Question: I am looking for a functionality in my user interface:
1. Add a new parent row (class="schedule") on focusout of the last column of the last parent row (class="schedule").
2. And also add new child rows (class="from_hour_row", class="to_hour_row", class="mw_row") in the last 3 columns in the same parent row (class="schedule").
3. Add new child rows (class="from_hour_row", class="to_hour_row", class="mw_row") in the last 3 columns in the same parent row (class="schedule") on focusout of the last child row (class="mw_row") of the last column without adding a new parent row if the current parent row is not the last one.
However, with my code I am only able to add new child rows and a new parent row on of the last child row of the last column of the first parent row. of the last column of new parent row doesn't trigger any event. Always, it is the last child row of the last column of the first parent row that adds new child rows in the first row and a new parent row.
Attached a pic

Below is the html part
'''
<table class="bordered2" style="width: 900px; margin-top: 5px;" align="center">
<thead>
<tr>
<th class="cntr">
From Date
</th>
<th class="cntr">
To Date
</th>
<th class="cntr">
From Hours
</th>
<th class="cntr">
To Hours
</th>
<th class="cntr">
MW
</th>
<th class="cntr">
MW-Hours
</th>
</tr>
</thead>
<tbody class="tbody">
<tr class="schedule">
<td>
<input type="text" name="fromDate" class="fromDate" id="fromDate" />
</td>
<td>
<input type="text" name="toDate" class="toDate" id="toDate" />
</td>
<td>
<table class="from_hour" width="100%" cellspacing="0" cellpadding="0" bordercolor="#111111" border="0">
<tr class="from_hour_row">
<td>
<input type="text" name="fromHour" class="fromHour" id="fromHour" size="10" />
</td>
</tr>
</table>
</td>
<td>
<table class="to_hour" width="100%" cellspacing="0" cellpadding="0" bordercolor="#111111" border="0">
<tr class="to_hour_row">
<td>
<input type="text" name="toHour" class="toHour" id="toHour" size="10" />
</td>
</tr>
</table>
</td>
<td>
<table class="mw" width="100%" cellspacing="0" cellpadding="0" bordercolor="#111111" border="0">
<tr class="mw_row">
<td>
<input type="text" name="mw" class="mw" id="mw" value="0.00" size="10" />
</td>
</tr>
</table>
</td>
<td>
<table class="mw_hr" width="100%" cellspacing="0" cellpadding="0" bordercolor="#111111" border="0">
<tr class="mw_hr_row">
<td>
<input type="text" name="mwhrs" class="mwhrs" id="mwhrs" />
</td>
</tr>
</table>
</td>
</tr>
<tr class="sumtr" id="sumtr">
<td id="sumtd" colspan="5">
Total Mw-Hr :
</td>
<td name="totalmwhrs" class="totalmwhrs" id="totalmwhrs">
0
</td>
</tr>
</tbody>
</table>
'''
Below is the jquery part
'''
$('table.mw').on('focusout', 'tr.mw_row:last td input',function(){
$(this).parent().parent().parent().parent().parent().parent().find('table.from_hour tr.from_hour_row').last().after('<tr class="from_hour_row"><td><input type="text" name="fromHour" class="fromHour" id="fromHour" size="10"/></td></tr>');
$(this).parent().parent().parent().parent().parent().parent().find('table.to_hour tr.to_hour_row').last().after('<tr class="to_hour_row"><td><input type="text" name="toHour" class="toHour" id="toHour" size="10"/></td></tr>');
$(this).parent().parent().parent().parent().parent().parent().find('table.mw tr.mw_row').last().after('<tr class="mw_row"><td><input type="text" name="mw" class="mw" id="mw" value="0.00" size="10"/></td></tr>');
$(this).parent().parent().parent().parent().parent().parent().find('table.mw_hr tr.mw_hr_row').last().after('<tr class="mw_hr_row"><td><input type="text" name="mwhrs" class="mwhrs" id="mwhrs" value="0.00" size="10"/></td></tr>');
});
$('table.mw:last').on('focusout', 'tr.mw_row:last td input',function(){
$(this).parent().parent().parent().parent().parent().parent().parent().find('tr.schedule').last().after('<tr class="schedule"><td><input type="text" name="fromDate" class="fromDate"/></td><td><input type="text" name="toDate" class="toDate"/></td><td><table class="from_hour" width="100%" cellspacing="0" cellpadding="0" bordercolor="#111111" border="0"><tr class="from_hour_row"><td><input type="text" name="fromHour" class="fromHour" size="10"/></td></tr></table></td><td><table class="to_hour" width="100%" cellspacing="0" cellpadding="0" bordercolor="#111111" border="0"><tr class="to_hour_row"><td><input type="text" name="toHour" class="toHour" size="10" /></td></tr></table></td><td><table class="mw" width="100%" cellspacing="0" cellpadding="0" bordercolor="#111111" border="0"><tr class="mw_row"><td><input type="text" name="mw" class="mw" value="0.00" size="10"/></td></tr></table></td><td><table class="mw_hr" width="100%" cellspacing="0" cellpadding="0" bordercolor="#111111" border="0"><tr class="mw_hr_row"><td><input type="text" name="mwhrs" class="mwhrs" /></td></tr></table></td></tr>');
});
'''
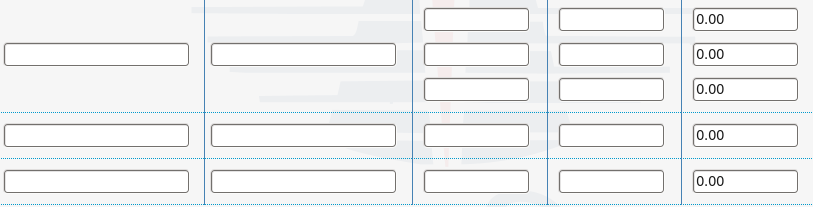
Answer: - <URL>-
JS code for your purpose:
'''
$(document).on('focusout', 'tr.mw_row:last-child td input',function(){
$(this).closest("tr.schedule").find('table.from_hour tr.from_hour_row').last().after('<tr class="from_hour_row"><td><input type="text" name="fromHour" class="fromHour" id="fromHour" size="10"/></td></tr>');
$(this).closest("tr.schedule").find('table.to_hour tr.to_hour_row').last().after('<tr class="to_hour_row"><td><input type="text" name="toHour" class="toHour" id="toHour" size="10"/></td></tr>');
$(this).closest("tr.schedule").find('table.mw tr.mw_row').last().after('<tr class="mw_row"><td><input type="text" name="mw" class="mw" id="mw" value="0.00" size="10"/></td></tr>');
$(this).closest("tr.schedule").find('table.mw_hr tr.mw_hr_row').last().after('<tr class="mw_hr_row"><td><input type="text" name="mwhrs" class="mwhrs" id="mwhrs" value="0.00" size="10"/></td></tr>');
});
$(document).on('focusout', 'tr.mw_hr_row td:last-child input',function(){
$(this).closest("tbody.tbody").append('<tr class="schedule"><td><input type="text" name="fromDate" class="fromDate"/></td><td><input type="text" name="toDate" class="toDate"/></td><td><table class="from_hour" width="100%" cellspacing="0" cellpadding="0" bordercolor="#111111" border="0"><tr class="from_hour_row"><td><input type="text" name="fromHour" class="fromHour" size="10"/></td></tr></table></td><td><table class="to_hour" width="100%" cellspacing="0" cellpadding="0" bordercolor="#111111" border="0"><tr class="to_hour_row"><td><input type="text" name="toHour" class="toHour" size="10" /></td></tr></table></td><td><table class="mw" width="100%" cellspacing="0" cellpadding="0" bordercolor="#111111" border="0"><tr class="mw_row"><td><input type="text" name="mw" class="mw" value="0.00" size="10"/></td></tr></table></td><td><table class="mw_hr" width="100%" cellspacing="0" cellpadding="0" bordercolor="#111111" border="0"><tr class="mw_hr_row"><td><input type="text" name="mwhrs" class="mwhrs" /></td></tr></table></td></tr>');
});
'''